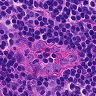
Metastatic tissue present: no